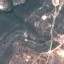
Land use / land cover: HerbaceousVegetation